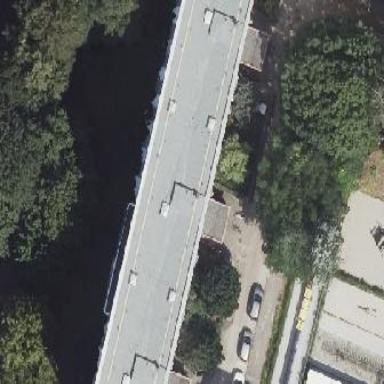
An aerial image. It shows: Building part with flat roof.